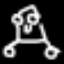
Label: frog